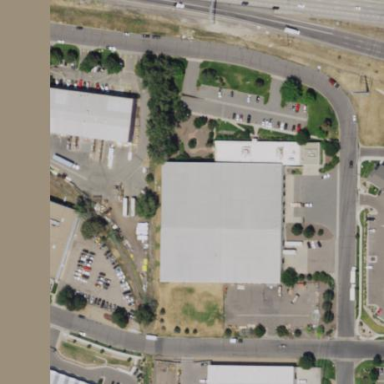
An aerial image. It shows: Warehouse building.